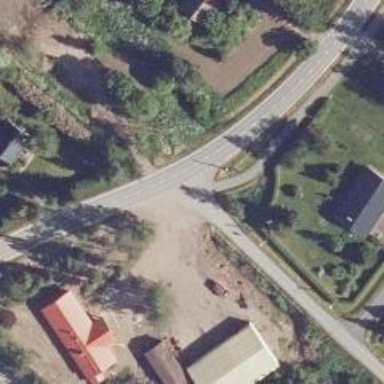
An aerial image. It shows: Asphalt cycleway.